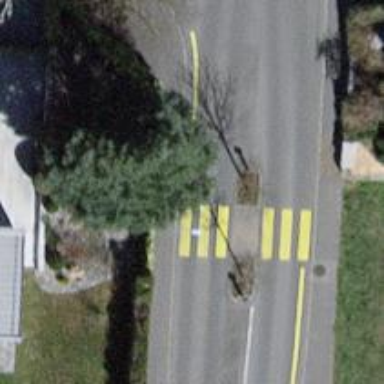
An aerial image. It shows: Uncontrolled zebra crossing on the road.